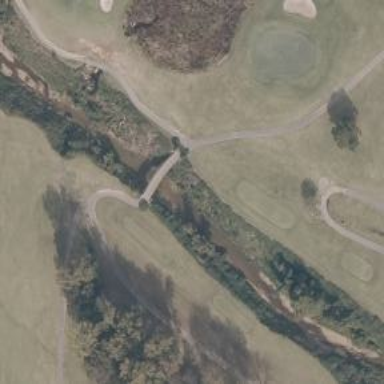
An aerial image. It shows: Golf tee.